Question: I am trying to plot two Phosphorus datasets of two different days of measurement within one depth range and although I have tried to reorder this variable according to depth, R keeps plotting one of the lines in an incorrect order. How can I make this plot show the variation as it occurs?
I am adding an example of the data, the code I used, and a picture of the wrong plot to help to understand.
'''
ggplot(dataset_lago, mapping= aes(x = P_Total, y= Depth))+
geom_line(aes(P_Total, group=day, colour=day))+
scale_y_reverse()+
theme(plot.title = element_text(hjust = 0.5))+
ggtitle("")+
xlab("P_Total") +
ylab("Depth") +
theme_minimal()
'''
P_Total -> phosphorus
---
Dataset
| Depth | P_Total | day |
| ----- | ------- | --- |
| 0 | 401.27 | 26_05_11 |
| 2 | 206.24 | 26_05_11 |
| 4,8 | 163.79 | 26_05_11 |
| 0 | 255.92 | 12_01_12 |
| 2 | 167.72 | 12_01_12 |
| 5 | 300.29 | 12_01_12 |
Thanks in advance for any help.
Wrong Plot

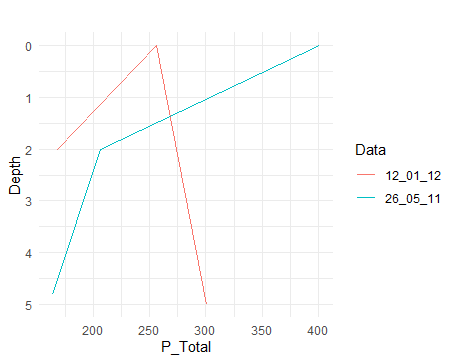
Answer: Use 'geom_path', this will sort by occurrence in your data frame.
I'd advise keep dates actually stored as dates. The problem is that your factor/character order is defined by the day. By converting this into dates, and converting this into a character with 'as.character(lubridate::dmy(day))', the order will be "correct".
'''
# devtools::install_github("alistaire47/read.so")
library(tidyverse)
library(lubridate)
#>
#> Attaching package: 'lubridate'
#> The following objects are masked from 'package:base':
#>
#> date, intersect, setdiff, union
dataset_lago <- read.so::read_md("| Depth | P_Total | day |
| -------- | -------------- | -------------- |
| 0 | 401.27 | 26_05_11 |
| 2 | 206.24 | 26_05_11 |
| 4.8 | 163.79 | 26_05_11 |
| 0 | 255.92 | 12_01_12 |
| 2 | 167.72 | 12_01_12|
| 5 | 300.29 | 12_01_12 | ")
dataset_lago %>%
mutate(day = dmy(day)) %>%
ggplot(mapping= aes(x = P_Total, y= Depth))+
geom_path(aes(P_Total, colour= as.character(day)))+
scale_y_reverse()+
theme(plot.title = element_text(hjust = 0.5))+
labs(x = "P_Total", y = "Depth") +
theme_minimal()
'''

<URL>